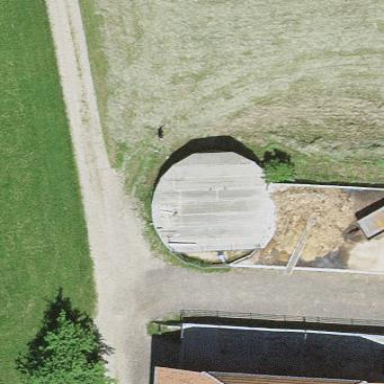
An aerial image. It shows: Building with storage tank.